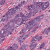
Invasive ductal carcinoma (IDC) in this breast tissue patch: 1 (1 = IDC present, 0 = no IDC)